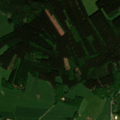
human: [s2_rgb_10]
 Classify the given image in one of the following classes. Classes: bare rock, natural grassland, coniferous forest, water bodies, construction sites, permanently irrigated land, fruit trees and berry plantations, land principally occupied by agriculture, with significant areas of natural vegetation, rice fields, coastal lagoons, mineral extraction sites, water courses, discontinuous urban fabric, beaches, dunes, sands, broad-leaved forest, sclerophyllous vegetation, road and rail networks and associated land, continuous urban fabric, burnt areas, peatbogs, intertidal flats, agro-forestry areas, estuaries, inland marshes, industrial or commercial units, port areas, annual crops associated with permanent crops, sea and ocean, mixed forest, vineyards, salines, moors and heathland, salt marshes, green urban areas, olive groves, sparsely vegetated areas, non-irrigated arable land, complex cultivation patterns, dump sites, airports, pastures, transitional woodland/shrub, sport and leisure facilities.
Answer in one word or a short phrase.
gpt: pastures, mixed forest